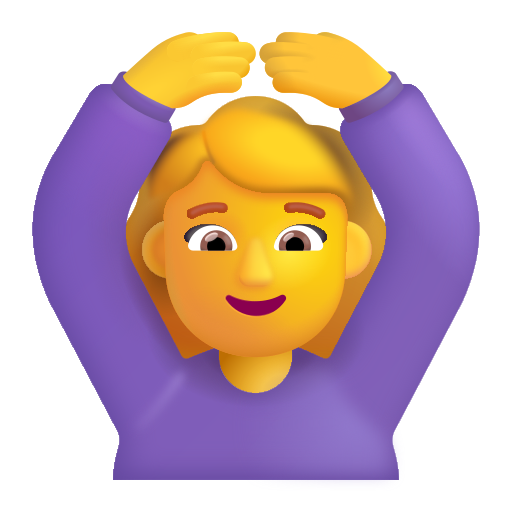
woman gesturing ok color default